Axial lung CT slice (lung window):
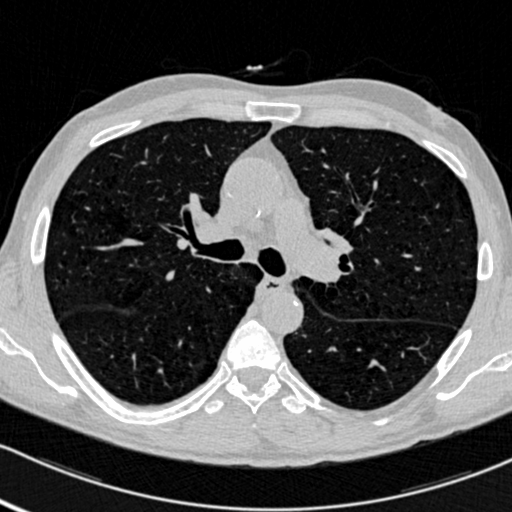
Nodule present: no